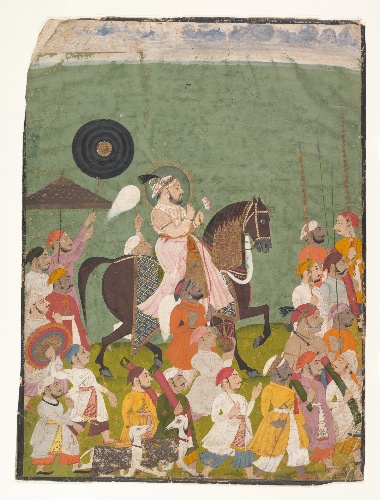
Date: ca. 1745
Object type: Painting
Classification: Paintings
Medium: Ink and opaque watercolor on paper
Culture: India (Rajasthan, Mewar)
Dimensions: Excl. borders:  15 7/16 x 11 1/2 in. (39.2 x 29.2 cm)
Department: Asian Art
Credit line: Gift of Charles A. Hamilton, 1984
Accession year: 1984
Repository: Metropolitan Museum of Art, New York, NY
Tags: Horses|Men|Dogs|Processions